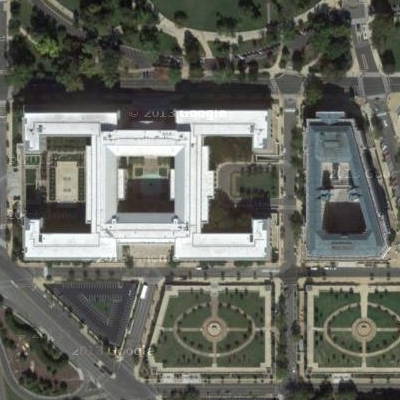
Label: cIndustry